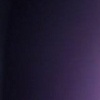
Label: space